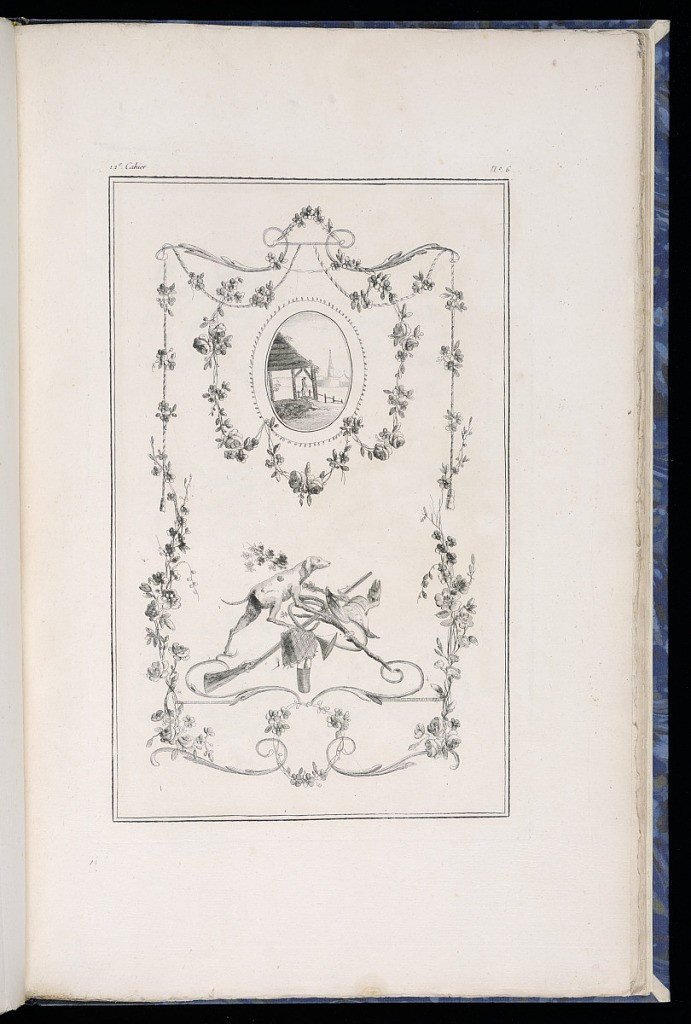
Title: Decorative Panel Design
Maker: Pierre Ranson, French, 1736–1786
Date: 1777–79
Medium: Etching on paper
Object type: Print
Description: Design for a decorative panel featuring arabesque and floral motifs including festoons of flowers, acanthus leaves (rinceaux), s-scrolls, ropes with tassels, an oval medallion in the upper center with a figure in a landscape, with buildings, and a hunting trophy or vignette below incorporating a dog, dead bird, horn, and a rifle. The plate is numbered.